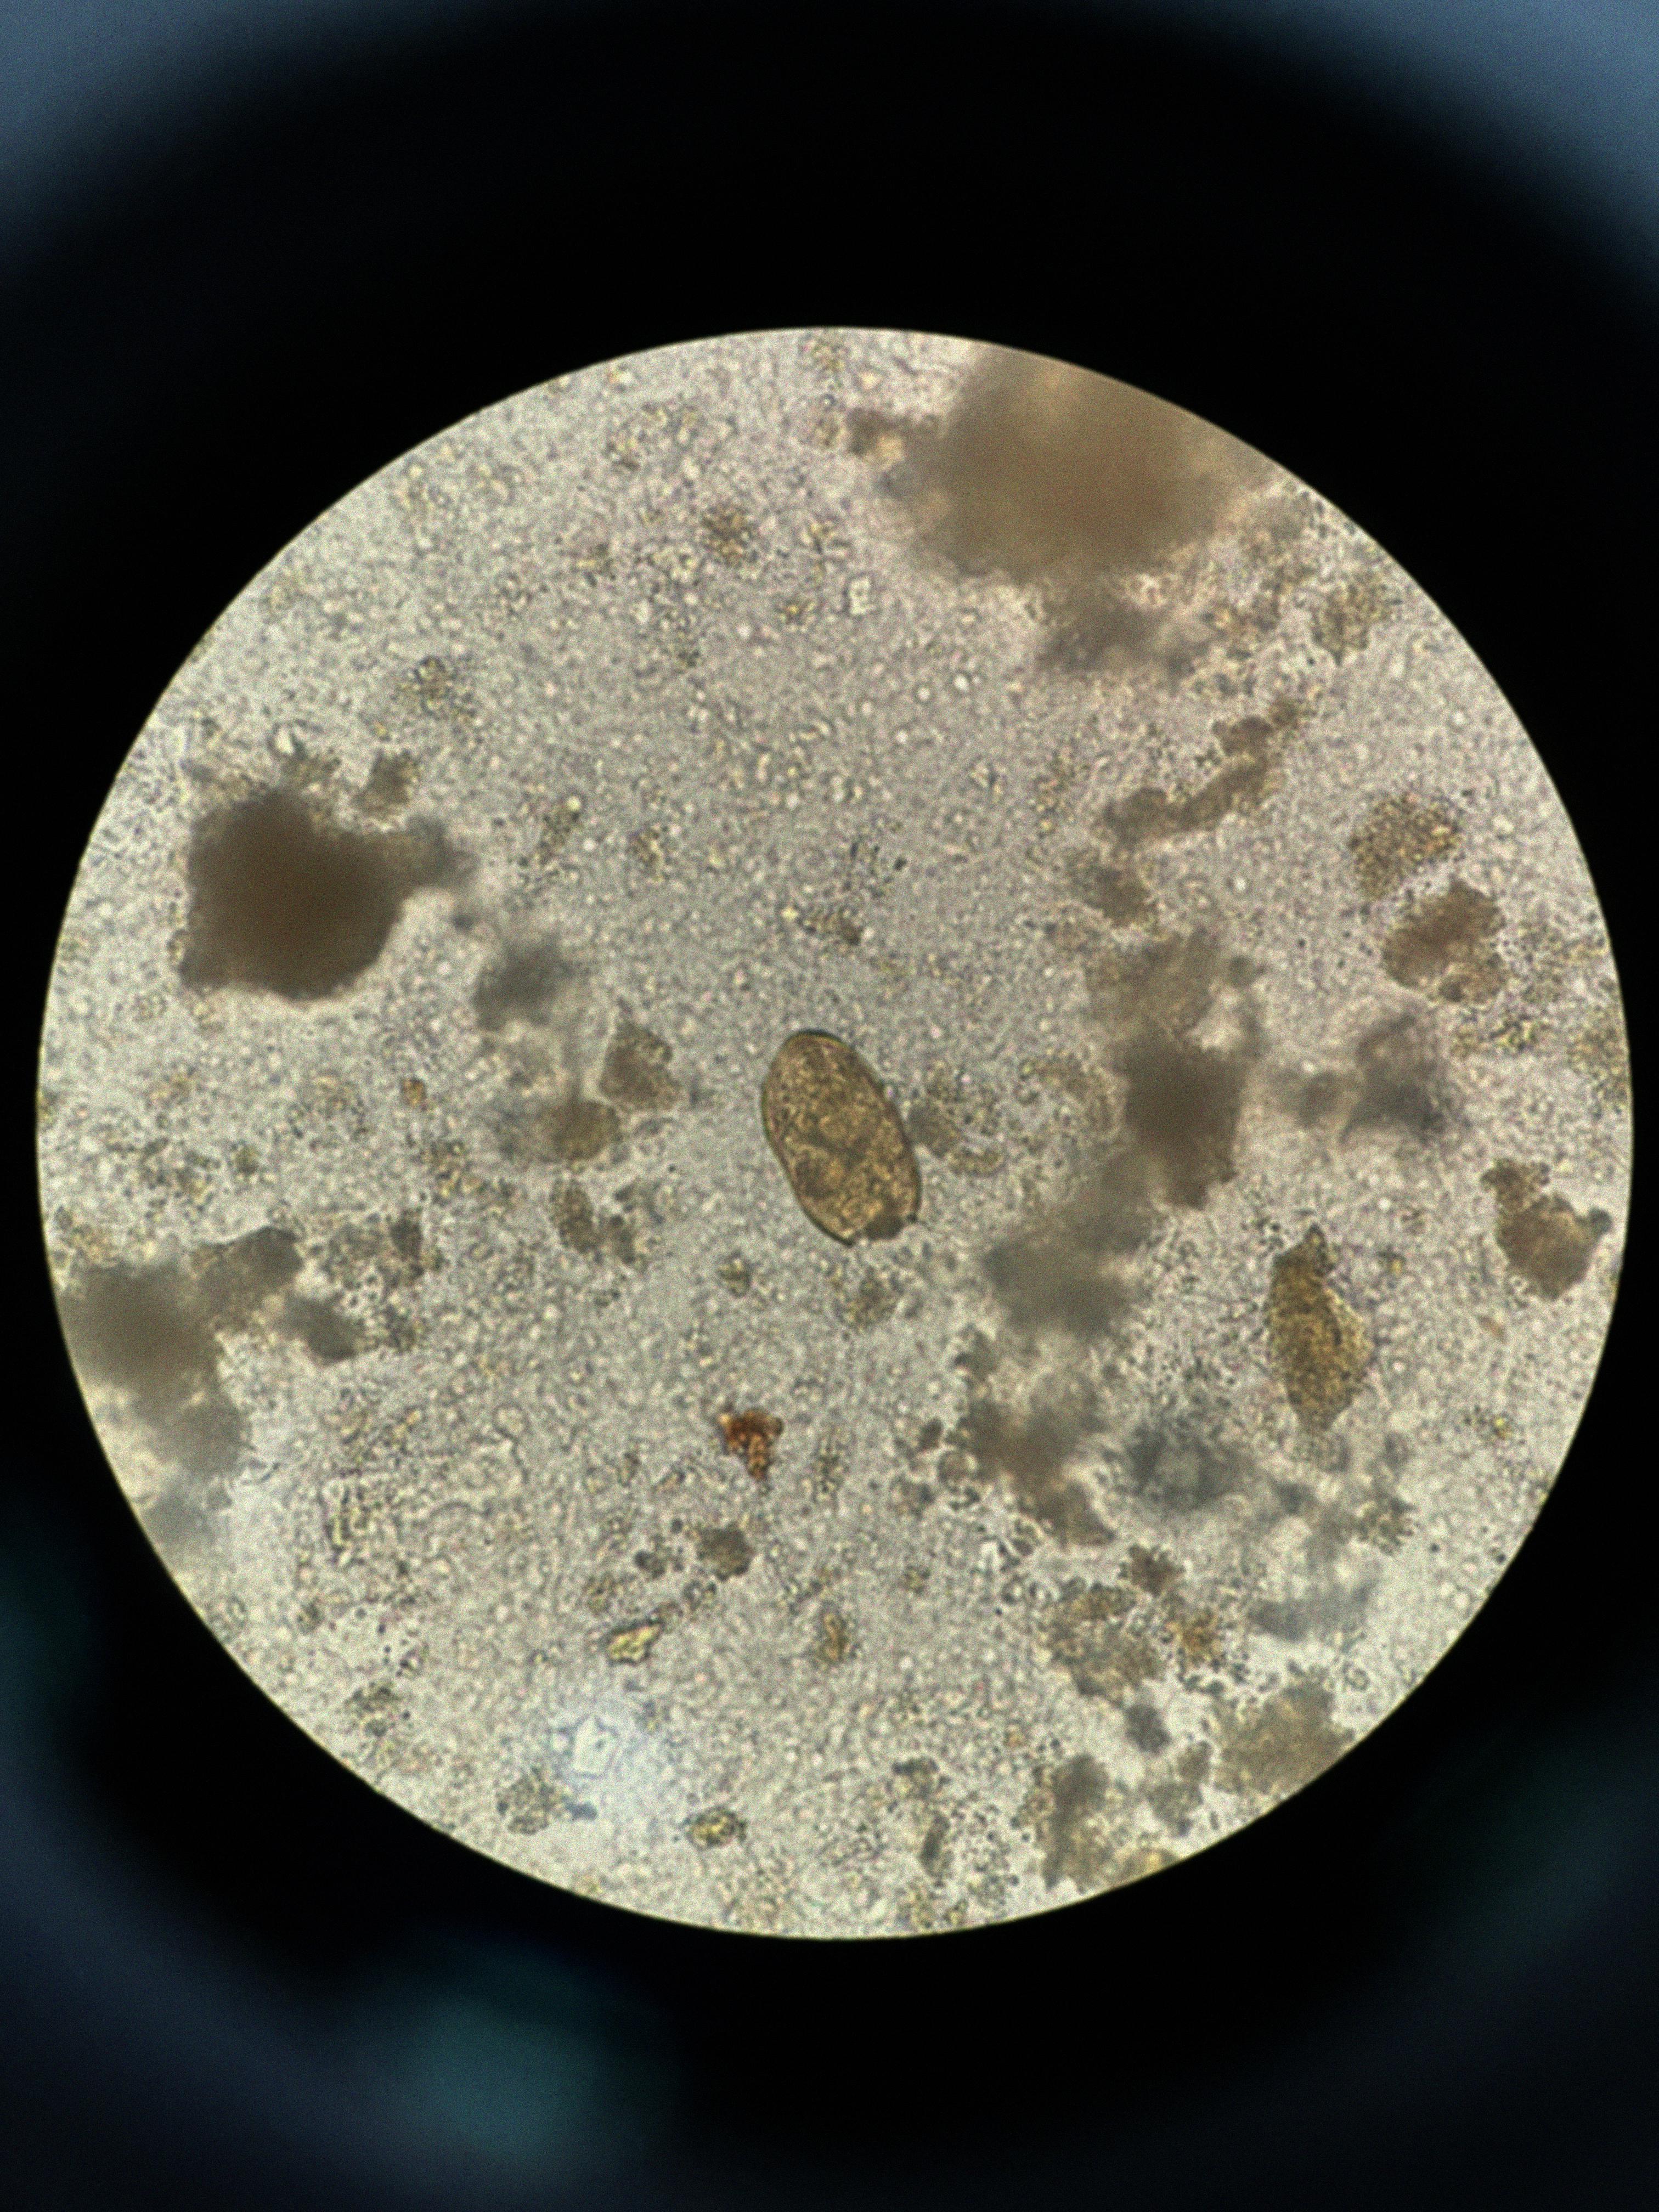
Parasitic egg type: Paragonimus spp